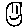
Label: smiley face